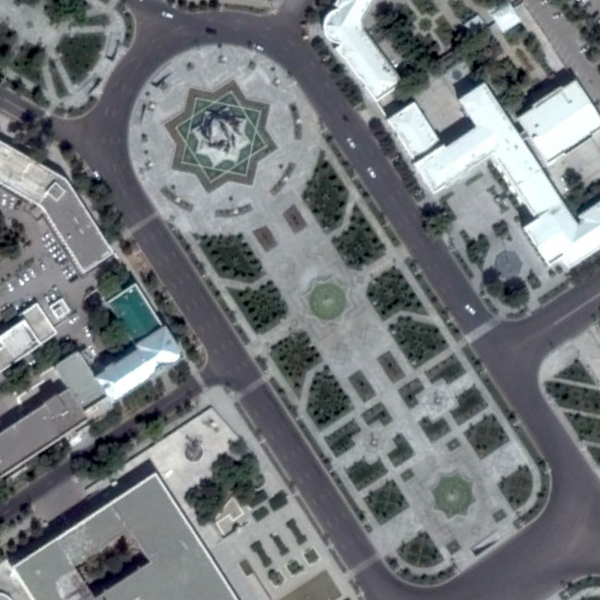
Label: Square